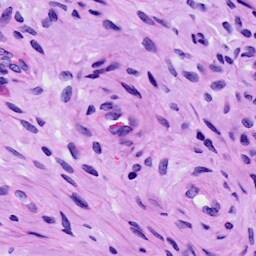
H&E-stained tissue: Cervix